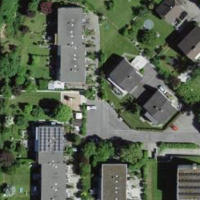
EUNIS habitat code: 54
Species observed at this site:
Aglais urticae